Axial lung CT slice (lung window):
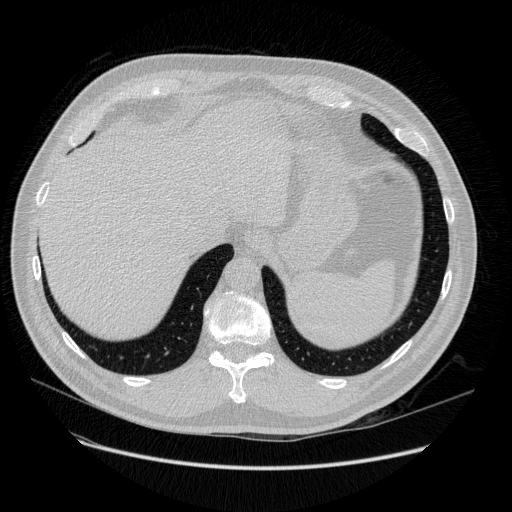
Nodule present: no